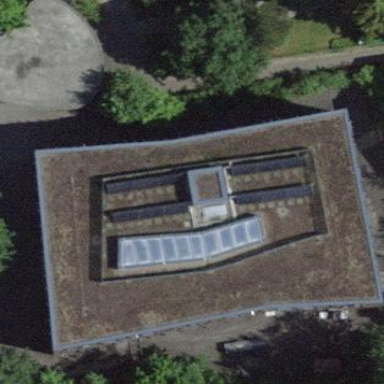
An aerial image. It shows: Dormitory building.